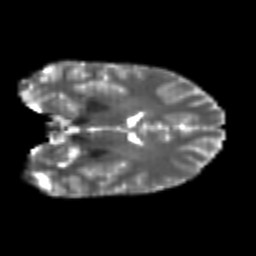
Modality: T2w
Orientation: coronal
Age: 22
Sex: female
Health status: healthy
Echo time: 0.074 s